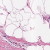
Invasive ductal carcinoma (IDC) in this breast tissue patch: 0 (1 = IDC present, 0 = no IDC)